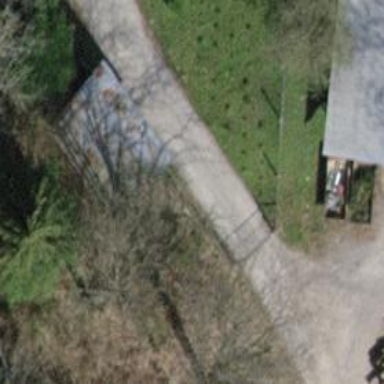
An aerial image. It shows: Gate.